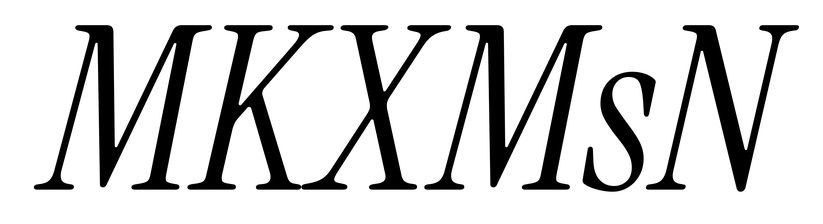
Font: InstrumentSerif-Italic